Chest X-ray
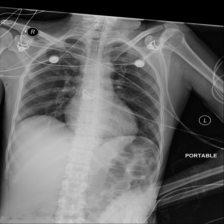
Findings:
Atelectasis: negative
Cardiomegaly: negative
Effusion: negative
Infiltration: negative
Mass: negative
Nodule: negative
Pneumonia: negative
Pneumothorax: negative
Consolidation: negative
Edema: negative
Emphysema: negative
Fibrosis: negative
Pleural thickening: negative
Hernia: negative